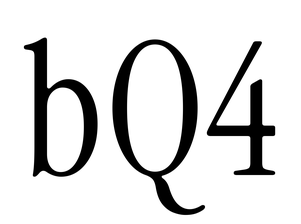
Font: InstrumentSerif-Regular